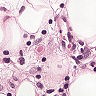
Metastatic tissue present: yes